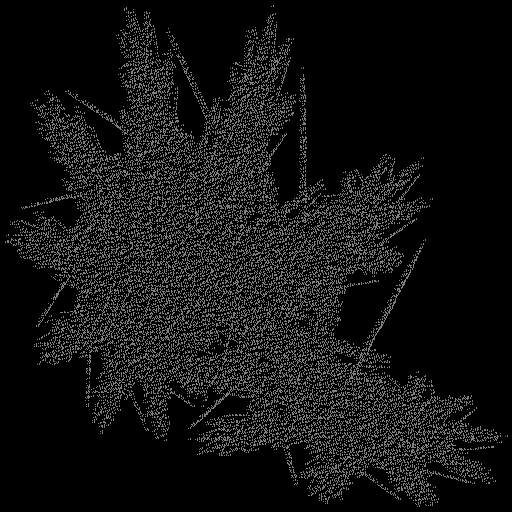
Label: involucre